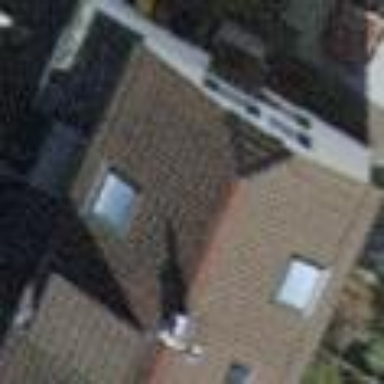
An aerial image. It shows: Building with tiled roof.